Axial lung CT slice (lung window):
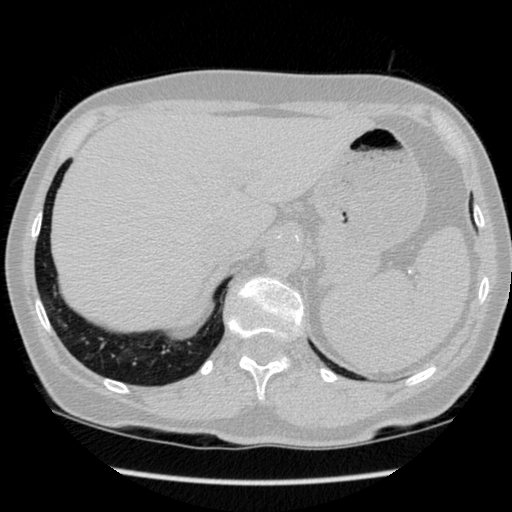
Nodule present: no